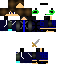
A male skeleton skin with dark skin, wearing brown bald dressed in a blue armor chest and blue robe bottom, featuring a closed mouth.